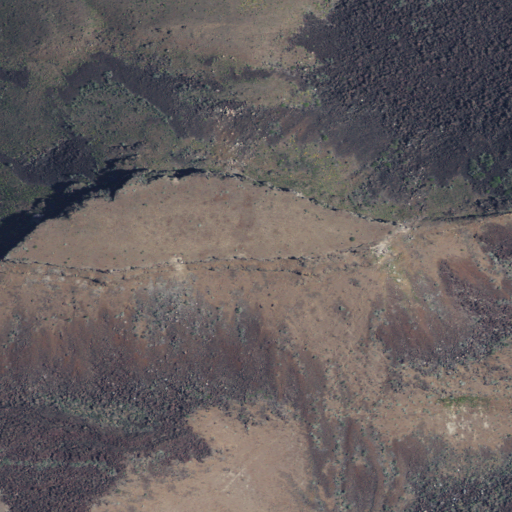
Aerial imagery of mountain in Idaho named Kings Crown containing shrub and grassland